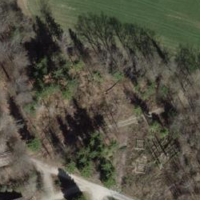
EUNIS habitat code: 41
Species observed at this site:
Lonicera acuminata